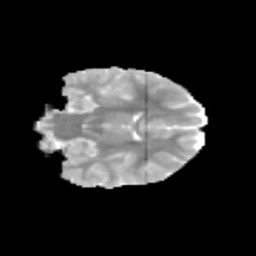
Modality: MD
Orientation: coronal
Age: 12
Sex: female
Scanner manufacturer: siemens
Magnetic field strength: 3 T
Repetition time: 3.8 s
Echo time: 0.07 s